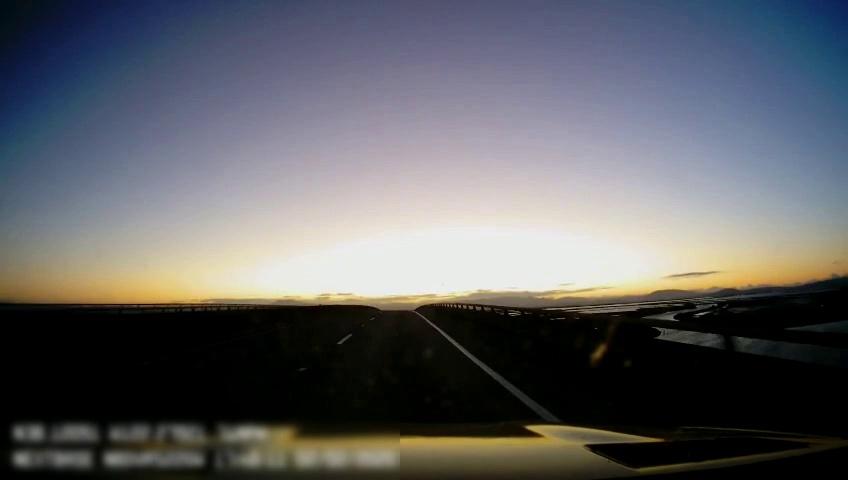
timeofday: Dusk/Dawn/Twilight
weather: Sunny
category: Drivable Space
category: Lanes | Current Lane
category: Lanes | Current Lane
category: Lanes | Alternate Lane